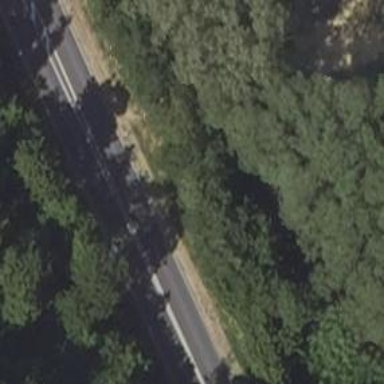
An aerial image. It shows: Primary road with asphalt surface.